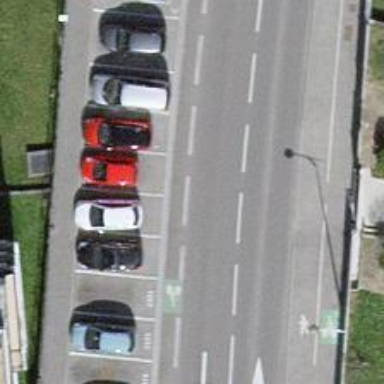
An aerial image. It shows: Tertiary road with asphalt surface. There are sidewalks on both sides and designated cycle lane on the left.